【题型】填空题　【知识点】平面几何　【难度】easy
如图，在$\odot O$中，AD 为直径，弦 $BC \perp AD$ 于点 $H$，连接 $OB$，已知 $OB=2\mathrm{cm}$，$\angle OBC=30^\circ$，动\\
点 $E$ 在直径 $AD$ 上从 $D$ 向 $A$ 以 $1\mathrm{cm/s}$ 的速度做匀速运动，运动时间为 $t\mathrm{s}$，当$\angle OBE=30^\circ$ 时，$t$ 的值为\underline{\qquad\qquad\qquad}.

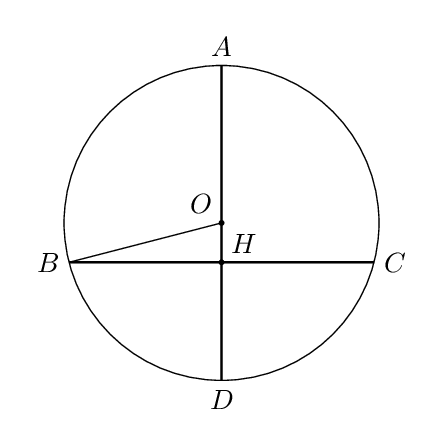
【解答】
\noindent \textbf{【答案】}1或4/4或1\\
\noindent \textbf{【分析】}分两种情况讨论，由直角三角形的性质可求解.\\
\noindent \textbf{【详解】}解：如图，当点$E$与点$H$重合时，\\

$\because OB=2\mathrm{cm}$，$\angle OBC=30^\circ$，$BC \perp AD$，\\
$\therefore OH=1(\mathrm{cm})$，\\
$\therefore DE=1(\mathrm{cm})$，\\
$\therefore t=1\mathrm{s}$，\\
如图，当点$E'$和点$A$重合时，连接$AB$，\\
$\because \angle BOH=90^\circ-\angle OBC=60^\circ$，$OB=OA$，\\
$\therefore \angle OBA=30^\circ$，\\
$\therefore DE=4(\mathrm{cm})$，\\
$\therefore t=4\mathrm{s}$，\\
综上所述：$t=1$或4，\\
故答案为：1或4.\\
\noindent \textbf{【点睛】}本题考查了垂径定理，含$30^\circ$角的直角三角形的性质，解题的关键是利用分类讨论思想解决问题.
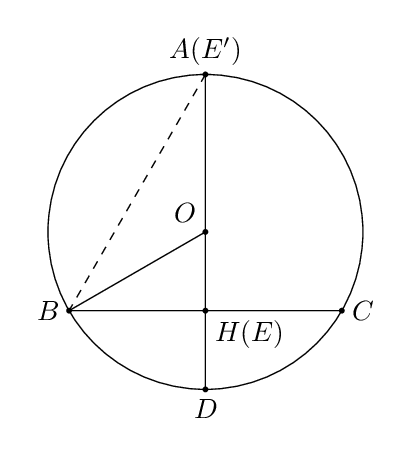